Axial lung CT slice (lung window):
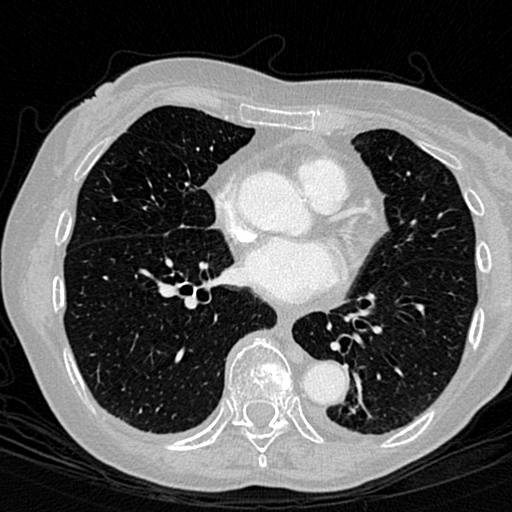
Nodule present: no